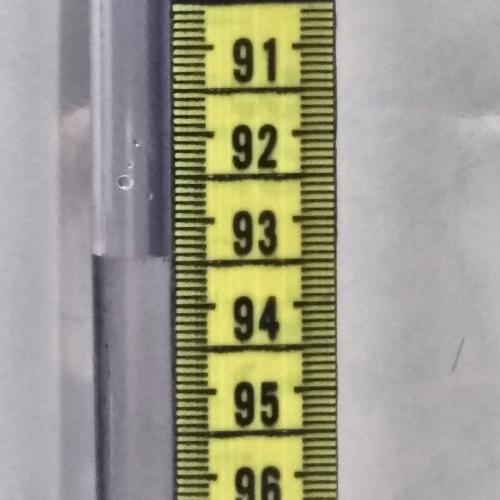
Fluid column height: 93.4 cm